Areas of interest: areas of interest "Industrial"
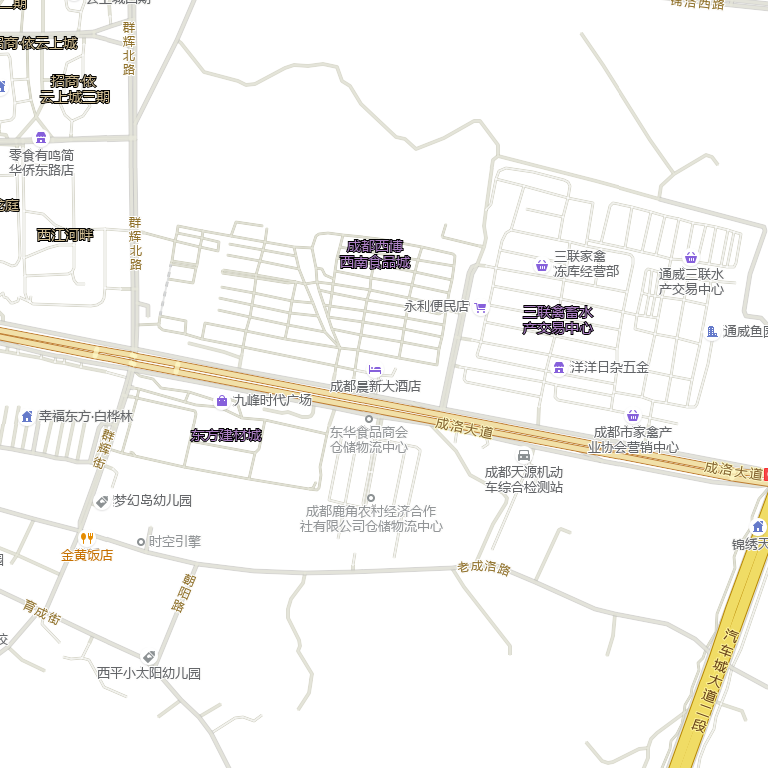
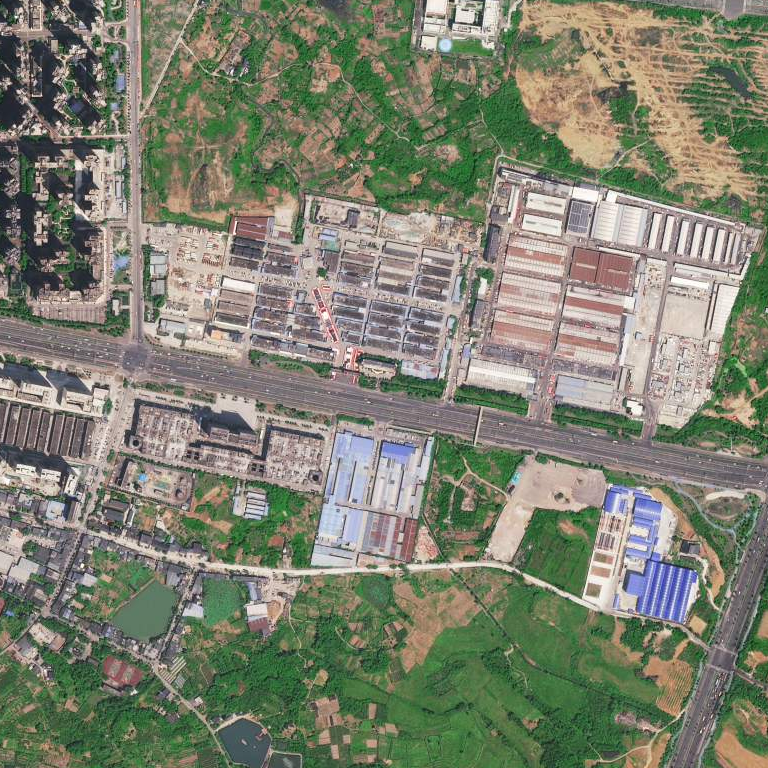